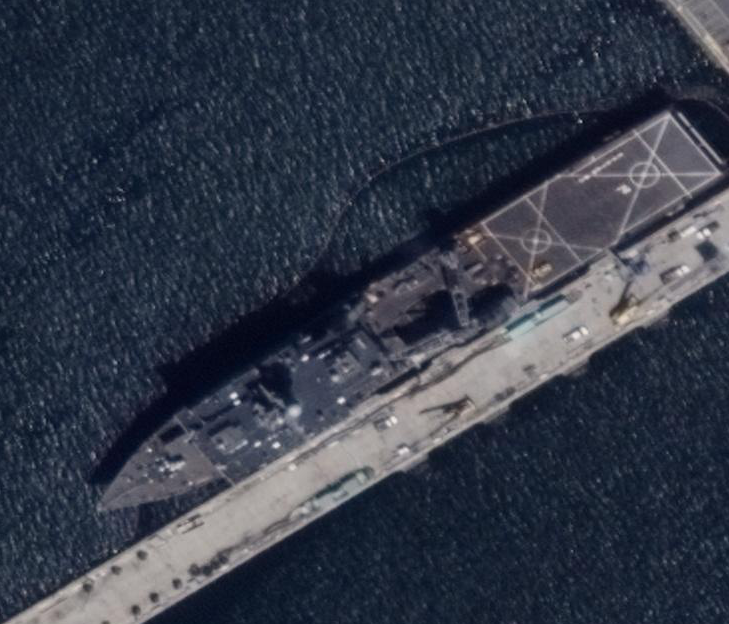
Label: combat